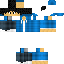
A male human skin with medium skin, wearing black long hair dressed in a blue hoodie and black pants, featuring a closed mouth.